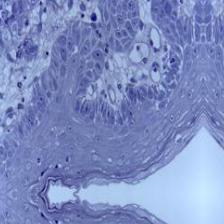
Diagnosis: Normal